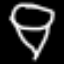
Label: diamond